Question: Is there a bug in Xcode 6.1 because this happen the 2nd time now. My provisioning profile suddenly became invalid but it has the correct certification.
This is the way I update the provisioning profile
1. Create new certRequest
2. Create new distribution/development cert
EDIT: These first 2 steps are only executed once.
1. Update old provisioning profile to the newly created cert
EDIT: this step is important because my old cert has expired.
1. Open Xcode 6.1
2. Xcode > Preferences > Accounts >View Details > Refresh
3. open iPhone configuration utility to check if it updates
and then when I compile my app it compiles just fine but after 24hrs and checked it again in member center it's now invalid but has the correct cert
We have 2 distribution Cert and and I'm using because it has my certRequest in there

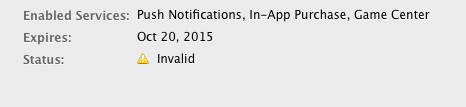
Answer: I'm still investigating but so far the problem is when I revoke my push cert to create a new one my provisioning profile will became invalid.